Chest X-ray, PA view. Patient: 59 years old, sex M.
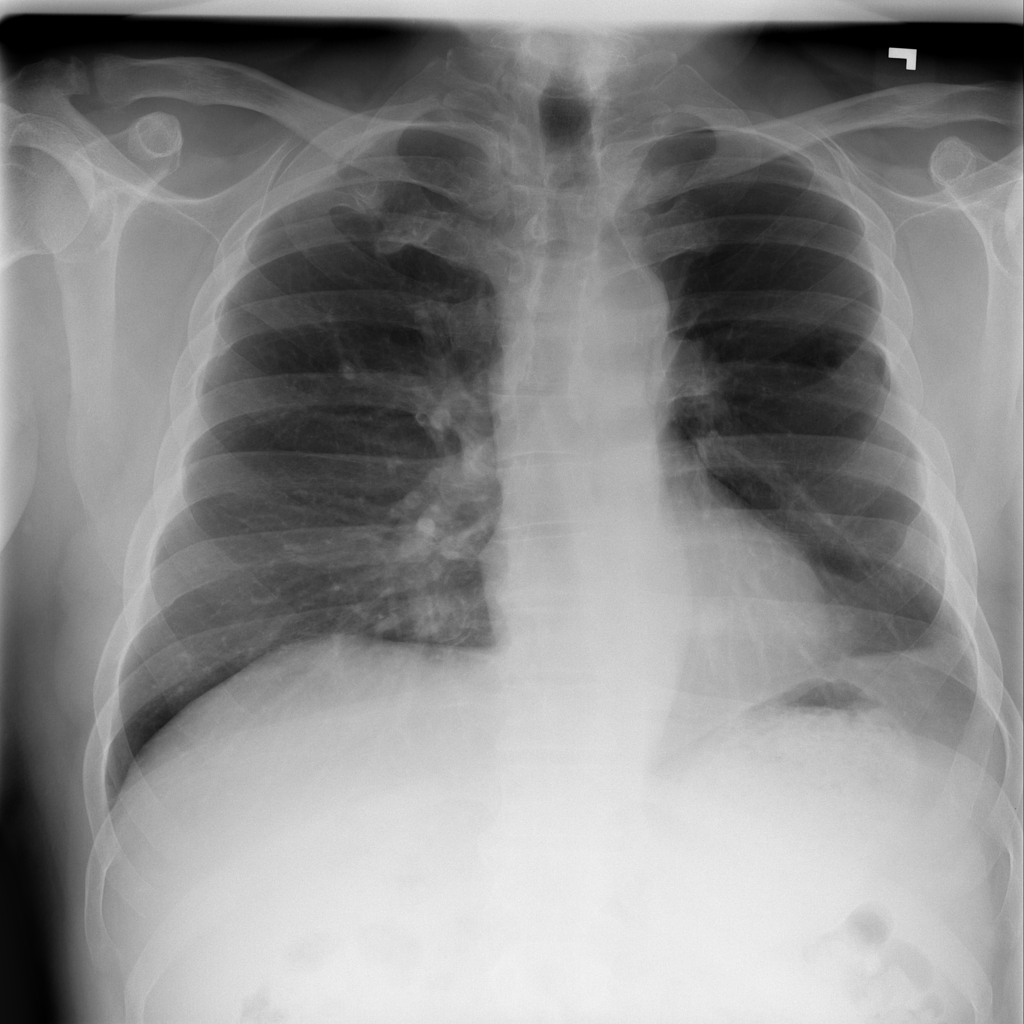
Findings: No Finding